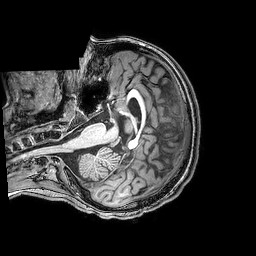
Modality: T1w
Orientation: axial
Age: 6
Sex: male
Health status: healthy